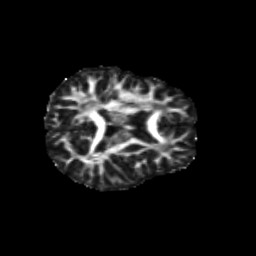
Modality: FA
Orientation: axial
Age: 9
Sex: female
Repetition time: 9.512 s
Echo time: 0.089 s